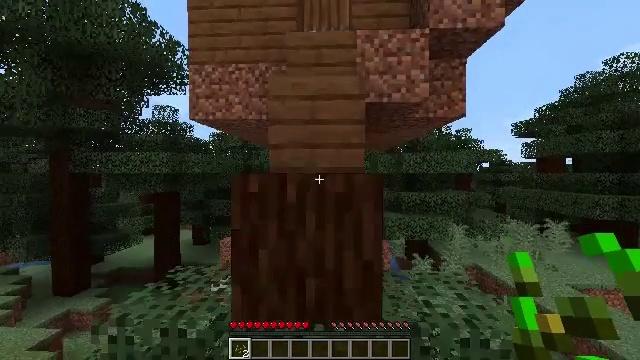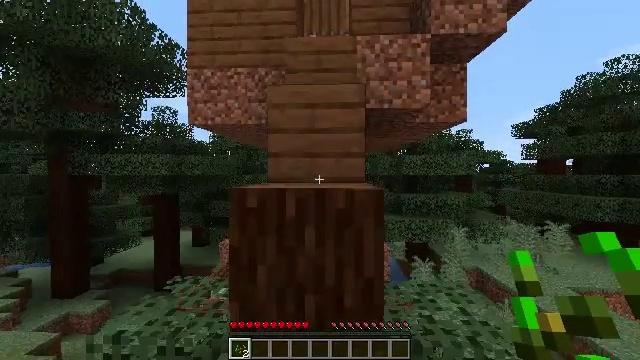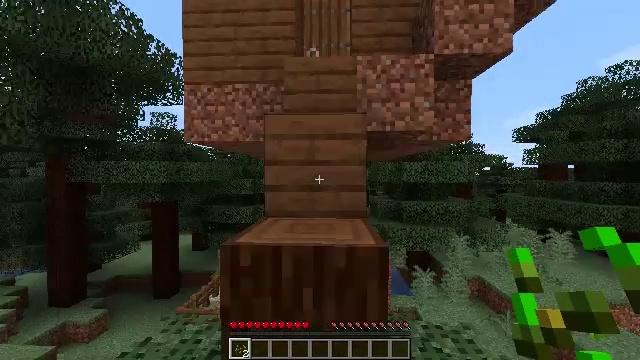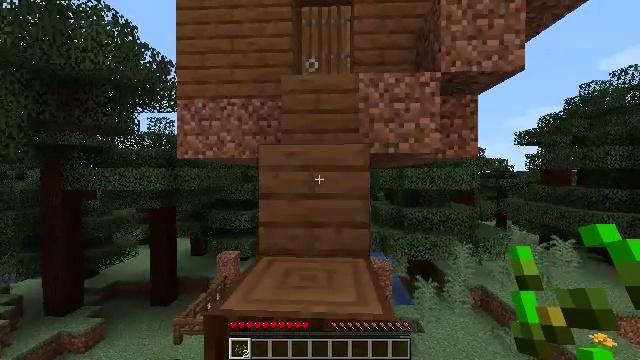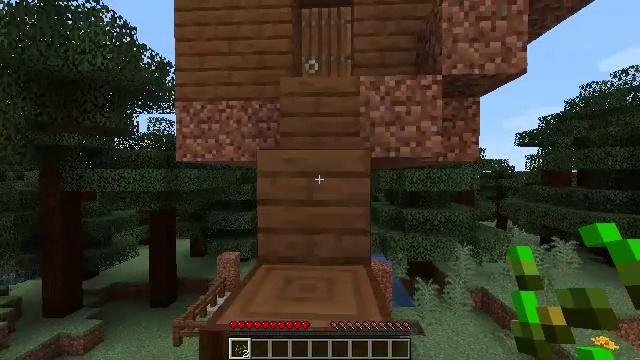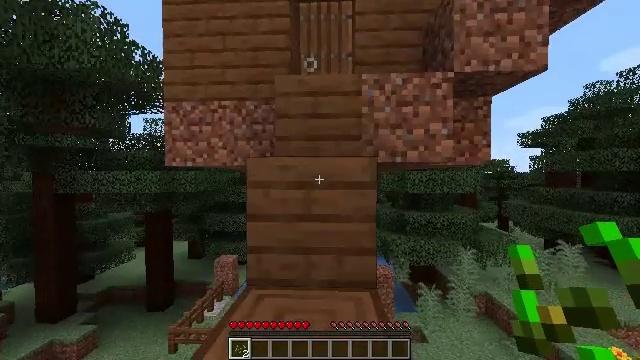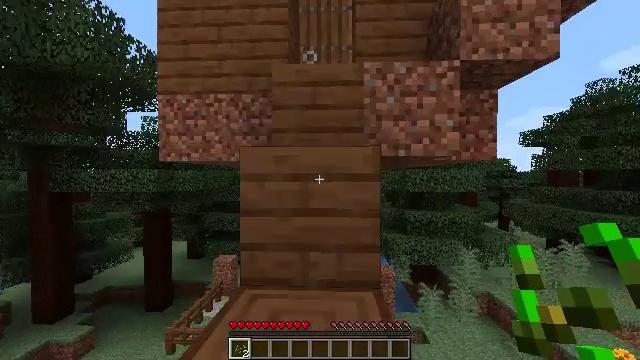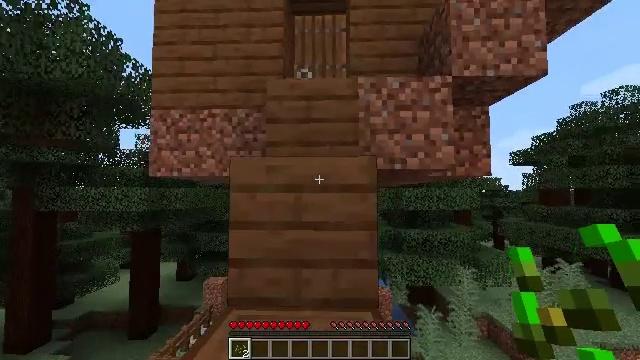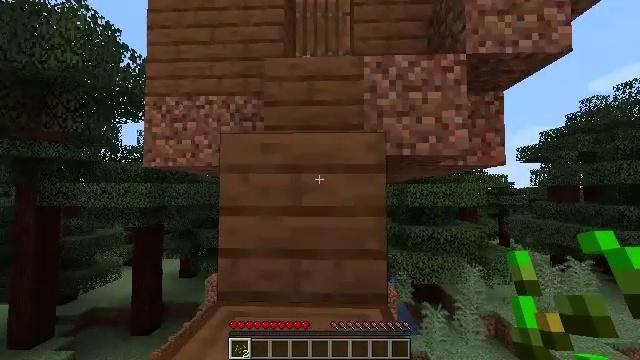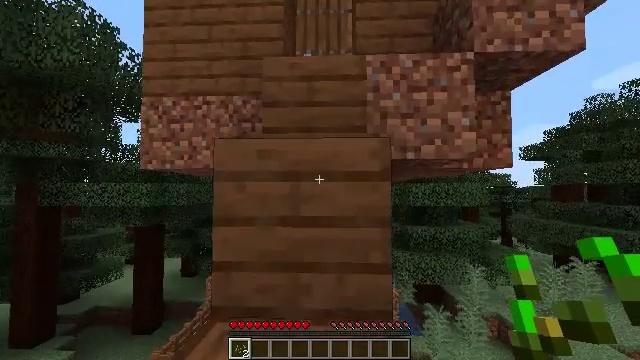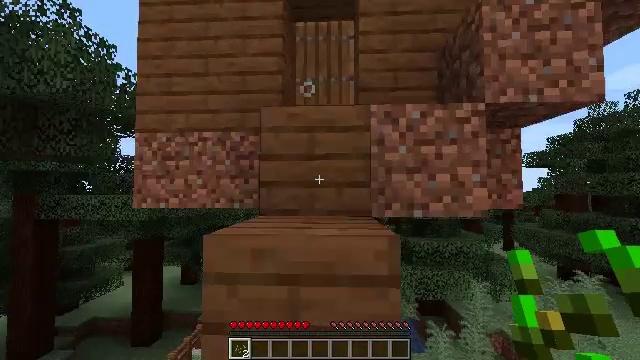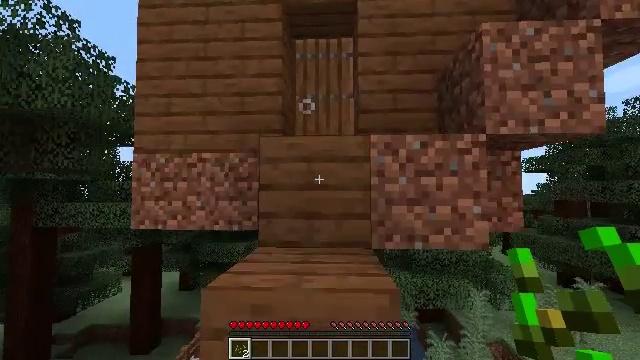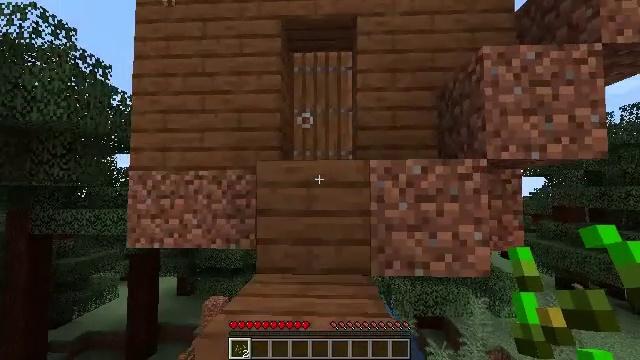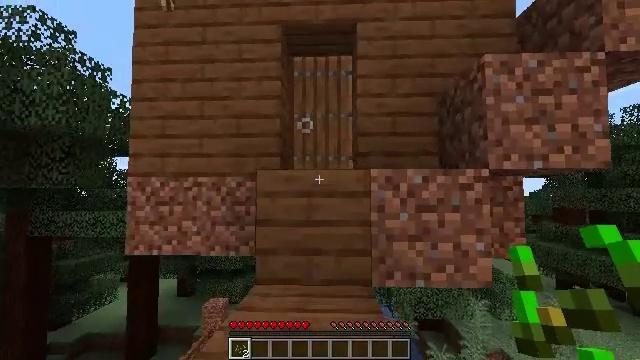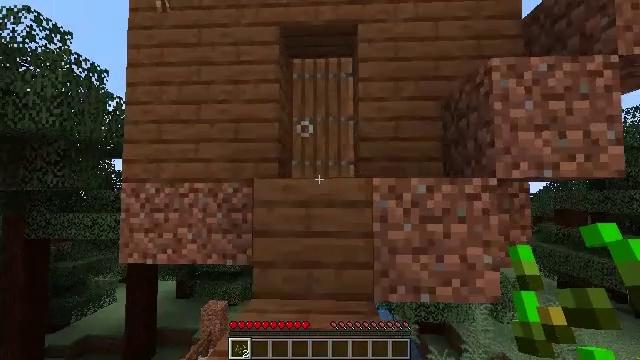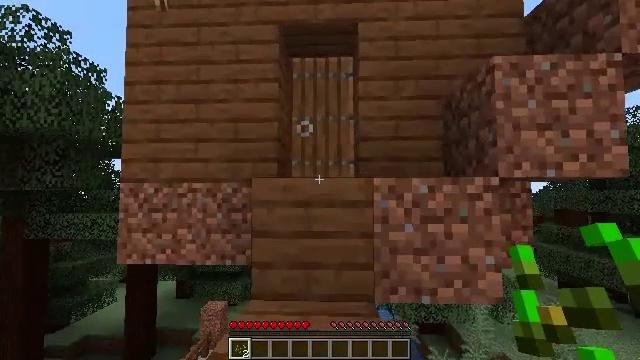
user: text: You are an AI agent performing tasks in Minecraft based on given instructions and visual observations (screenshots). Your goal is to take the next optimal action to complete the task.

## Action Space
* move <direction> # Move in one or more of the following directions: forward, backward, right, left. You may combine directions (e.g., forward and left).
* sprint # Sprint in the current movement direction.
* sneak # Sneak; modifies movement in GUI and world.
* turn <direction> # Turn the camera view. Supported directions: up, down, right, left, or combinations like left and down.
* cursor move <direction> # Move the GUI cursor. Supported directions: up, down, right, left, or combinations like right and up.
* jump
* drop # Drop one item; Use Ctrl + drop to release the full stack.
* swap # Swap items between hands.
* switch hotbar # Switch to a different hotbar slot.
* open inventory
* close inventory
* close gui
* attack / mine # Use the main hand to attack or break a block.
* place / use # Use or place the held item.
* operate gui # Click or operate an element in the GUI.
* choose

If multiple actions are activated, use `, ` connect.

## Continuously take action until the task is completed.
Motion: motion action
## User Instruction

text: Gather wheat by left-clicking on it.
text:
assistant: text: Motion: move forward, jump
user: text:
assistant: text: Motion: move forward, jump
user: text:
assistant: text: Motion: move forward
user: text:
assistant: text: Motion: move forward
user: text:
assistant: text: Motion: move forward
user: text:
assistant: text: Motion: move forward, jump
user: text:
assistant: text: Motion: move forward, turn right and up, jump
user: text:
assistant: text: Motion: move forward, jump
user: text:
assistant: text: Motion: move forward, jump
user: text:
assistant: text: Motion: move forward
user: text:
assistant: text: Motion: move forward
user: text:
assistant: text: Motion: move forward
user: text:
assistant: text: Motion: move forward
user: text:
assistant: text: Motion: move forward, jump
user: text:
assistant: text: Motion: move forward, jump
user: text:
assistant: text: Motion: move forward, jump
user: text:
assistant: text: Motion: move forward, jump
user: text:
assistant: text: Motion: move forward
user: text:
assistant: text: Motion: move forward
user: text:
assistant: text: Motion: move forward
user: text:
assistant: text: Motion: move forward, jump
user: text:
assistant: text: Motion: move forward, jump
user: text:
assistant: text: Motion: move forward, jump
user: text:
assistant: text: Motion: move forward, jump
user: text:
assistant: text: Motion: move forward
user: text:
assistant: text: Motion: move forward
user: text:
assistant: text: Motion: move forward
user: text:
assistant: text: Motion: move forward
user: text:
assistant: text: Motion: move forward, jump
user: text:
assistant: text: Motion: move forward, jump